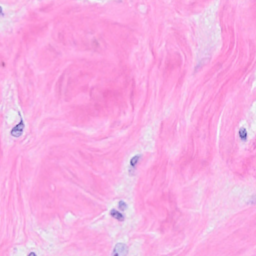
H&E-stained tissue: Breast